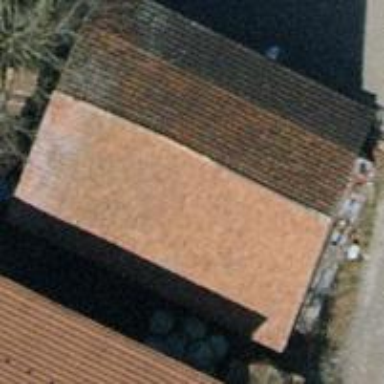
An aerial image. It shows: Farm auxiliary building.